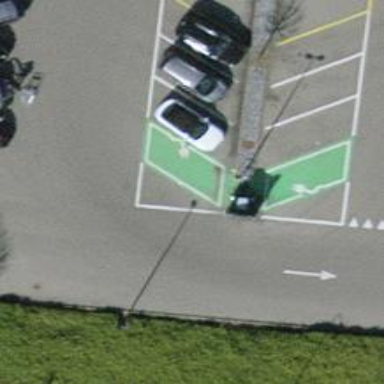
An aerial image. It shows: Charging station.